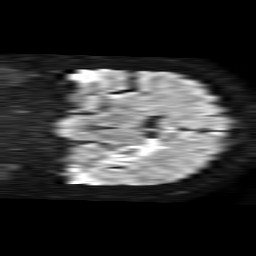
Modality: TRACE
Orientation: coronal
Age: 60
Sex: male
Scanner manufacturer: philips
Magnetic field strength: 1.5 T
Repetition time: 4.6 s
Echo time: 0.09059 s